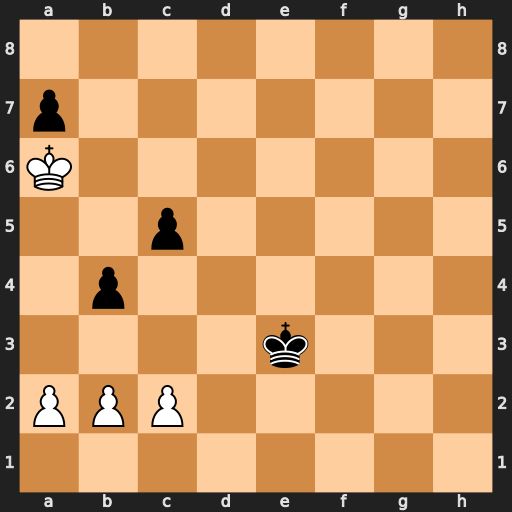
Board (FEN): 8/p7/K7/2p5/1p6/4k3/PPP5/8
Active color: w
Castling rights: -
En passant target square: -
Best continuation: b3 Ke4 Kxa7 Kd5 Kb7